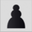
Piece: bP